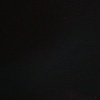
Label: space